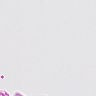
Metastatic tissue present: no